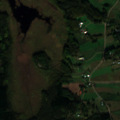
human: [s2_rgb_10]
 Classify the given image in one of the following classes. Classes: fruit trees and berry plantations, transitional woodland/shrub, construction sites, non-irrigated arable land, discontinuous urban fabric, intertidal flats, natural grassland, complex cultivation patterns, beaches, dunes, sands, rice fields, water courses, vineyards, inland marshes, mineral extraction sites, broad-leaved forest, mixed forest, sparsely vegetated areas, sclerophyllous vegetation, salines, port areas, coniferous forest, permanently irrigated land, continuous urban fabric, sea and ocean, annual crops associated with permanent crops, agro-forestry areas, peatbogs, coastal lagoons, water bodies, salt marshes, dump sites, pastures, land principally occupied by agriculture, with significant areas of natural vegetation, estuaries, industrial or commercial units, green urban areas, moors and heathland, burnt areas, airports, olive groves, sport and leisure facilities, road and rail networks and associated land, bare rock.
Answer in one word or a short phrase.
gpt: land principally occupied by agriculture, with significant areas of natural vegetation, mixed forest, peatbogs